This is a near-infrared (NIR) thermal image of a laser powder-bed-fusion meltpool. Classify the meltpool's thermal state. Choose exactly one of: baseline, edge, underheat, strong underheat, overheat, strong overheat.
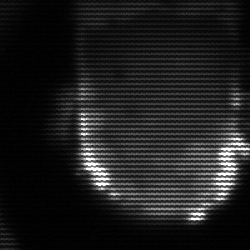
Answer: baseline